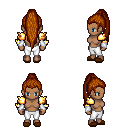
a pixel art fantasy rpg character, female body template, human, dark skin, gold arm armor, white pants, brunette extra-long topknot hairstyle, white cloth bracers, brown slippers, four views (front, back, left, right), 2x2 character sprite sheet, small pixel art, hard edges, no anti-aliasing